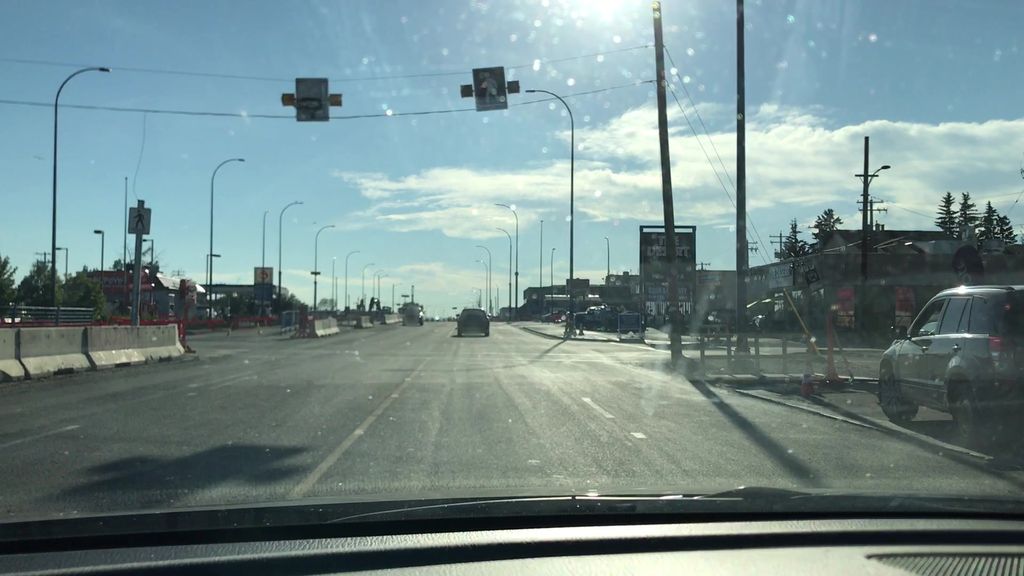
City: calgary